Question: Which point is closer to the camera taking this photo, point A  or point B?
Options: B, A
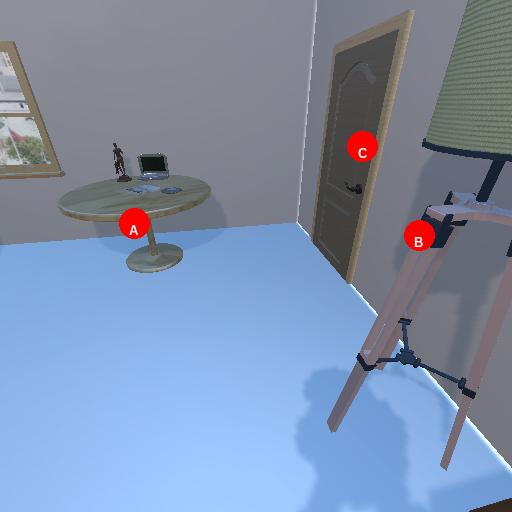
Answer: B